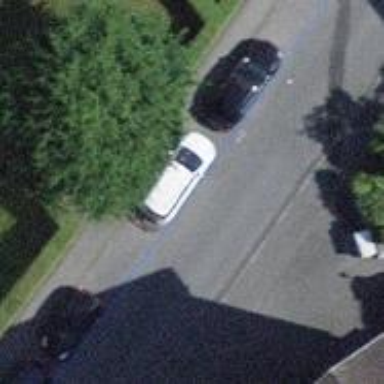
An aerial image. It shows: Parking lane.